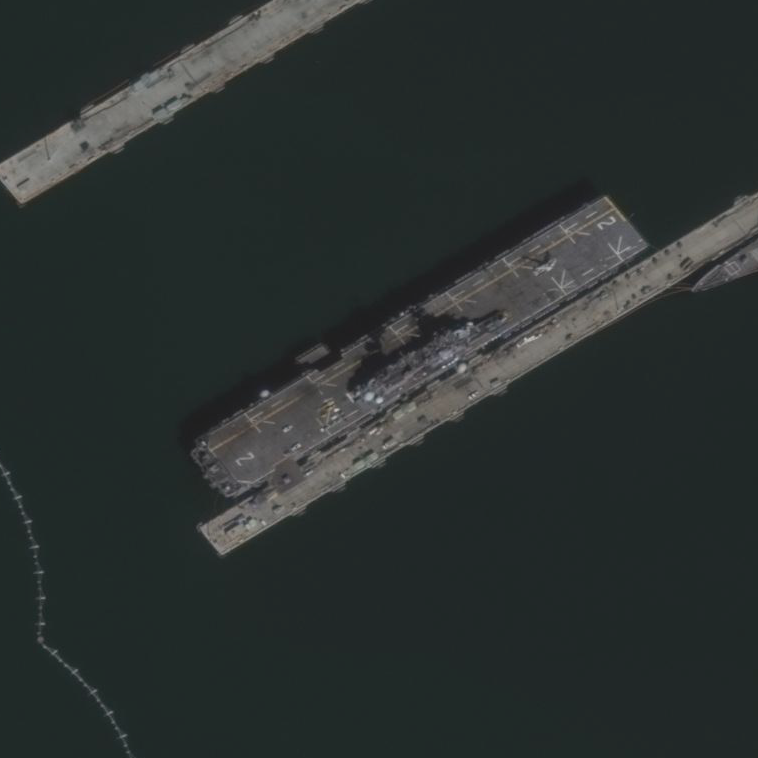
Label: assault